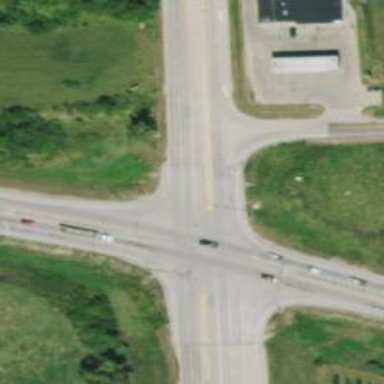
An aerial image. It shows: Secondary link road.